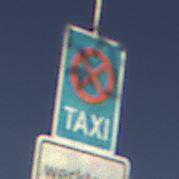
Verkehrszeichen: Taxenstand
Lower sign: ZeitangabenMitBeschraenkungAufWochentage1
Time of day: MorningAfternoon
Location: Outdoor (RoadRail)
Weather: PartlyCloudy
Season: NotSpecified
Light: Natural